Question: My instructor said to use multi-threading for update an account management system. Given below is a rough idea of the system.

Here is my source code for it.
'''
public class Account {
int balance= 1000;
public int getBal(){
return balance;
}
public void withdraw(int bal){
balance= balance-bal;
}
public void deposit(int bal){
balance= balance+bal;
}
}
'''
'''
public class ThreadExercise implements Runnable{
Account acc = new Account();
public static void main(String[] args) {
ThreadExercise ts = new ThreadExercise();
Thread t1 = new Thread(ts, "person 1");
Thread t2 = new Thread(ts, "person 2");
Thread t3 = new Thread(ts, "person 3");
t1.start();
t2.start();
t3.start();
}
@Override
public void run() {
for (int i = 0; i < 3; i++) {
makeWithdraw(100);
if (acc.getBal() < 0) {
System.out.println("account is overdrawn!");
}
deposit(200);
}
}
private synchronized void makeWithdraw(int bal){
if (acc.getBal()>=bal) {
System.out.println(Thread.currentThread().getName()+" "+ "is try to withdraw");
try {
Thread.sleep(100);
} catch (Exception e) {
e.printStackTrace();
}
acc.withdraw(bal);
System.out.println(Thread.currentThread().getName()+" "+ "is complete the withdraw");
}else{
System.out.println(Thread.currentThread().getName()+ " "+"doesn't have enough money for withdraw ");
}
}
private synchronized void deposit(int bal){
if (bal>0) {
System.out.println(Thread.currentThread().getName()+" "+ " is try to deposit");
try {
Thread.sleep(100);
} catch (Exception e) {
e.printStackTrace();
}
acc.deposit(bal);
System.out.println(Thread.currentThread().getName()+" "+ "is complete the deposit");
}else{
System.out.println(Thread.currentThread().getName()+ " "+"doesn't have enough money for deposit");
}
}
}
'''
Code is working fine. But I really think something is missing this code. Can you please help me for finding that fault.
Is it not be enough synchronizing the makeWithdraw() and deposit() methods in ThreadExercise class and should I remove that synchronizing and synchronize the withdraw() and deposit() in Account class. Please give me a clear idea.
Thank you for your support.
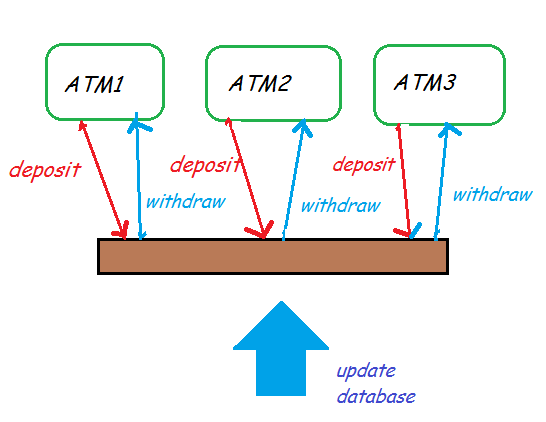
Answer: Account class
'''
public class Account {
public static Account account;
private static int balance = 1000;
private static Person person;
private Account() {
}
public static Account getAccount(Person p) {
if (account == null) {
account = new Account();
}
Account.person = p;
return account;
}
public static int getBal() {
return balance;
}
public synchronized void withdraw(int bal) {
try {
if (balance >= bal) {
System.out.println(person.getName() + " " + "is try to withdraw");
try {
Thread.sleep(100);
} catch (Exception e) {
e.printStackTrace();
}
balance = balance - bal;
System.out.println(person.getName() + " " + "is complete the withdraw");
} else {
System.out.println(person.getName() + " " + "doesn't have enough money for withdraw ");
}
System.out.println(person.getName() + " " + " withdraw Rs." + balance);
} catch (Exception e) {
e.printStackTrace();
}
}
public synchronized void deposit(int bal) {
try {
if (bal > 0) {
System.out.println(person.getName() + " " + " is try to deposit");
try {
Thread.sleep(100);
} catch (Exception e) {
e.printStackTrace();
}
balance = balance + bal;
System.out.println(person.getName() + " " + "is complete the deposit");
} else {
System.out.println(person.getName() + " " + "doesn't have enough money for deposit");
}
System.out.println(person.getName() + " " + " deposit Rs." + balance);
} catch (Exception e) {
e.printStackTrace();
}
}}
'''
Person class
'''
public class Person {
private String name;
public Person(String name) {
this.name = name;
}
public String getName() {
return name;
}
public void setName(String name) {
this.name = name;
}
@Override
public String toString() {
return name;
}}
'''
ThreadExercise class
'''
public class ThreadExercise extends Thread implements Runnable {
private Person person;
public ThreadExercise(Person p) {
this.person = p;
}
public static void main(String[] args) {
ThreadExercise ts1 = new ThreadExercise(new Person("person 1"));
ts1.start();
ThreadExercise ts2 = new ThreadExercise(new Person("person 2"));
ts2.start();
ThreadExercise ts3 = new ThreadExercise(new Person("person 3"));
ts3.start();
}
@Override
public void run() {
for (int i = 0; i < 3; i++) {
try {
Account acc = Account.getAccount(person);
acc.withdraw(100);
try {
Thread.sleep(200);
} catch (InterruptedException ex) {
Logger.getLogger(ThreadExercise.class.getName()).log(Level.SEVERE, null, ex);
}
if (acc.getBal() < 0) {
System.out.println("account is overdrawn!");
}
acc.deposit(200);
} catch (Exception e) {
e.printStackTrace();
}
}
System.out.println("Final Acc balance is Rs." + Account.getBal());
}}
'''